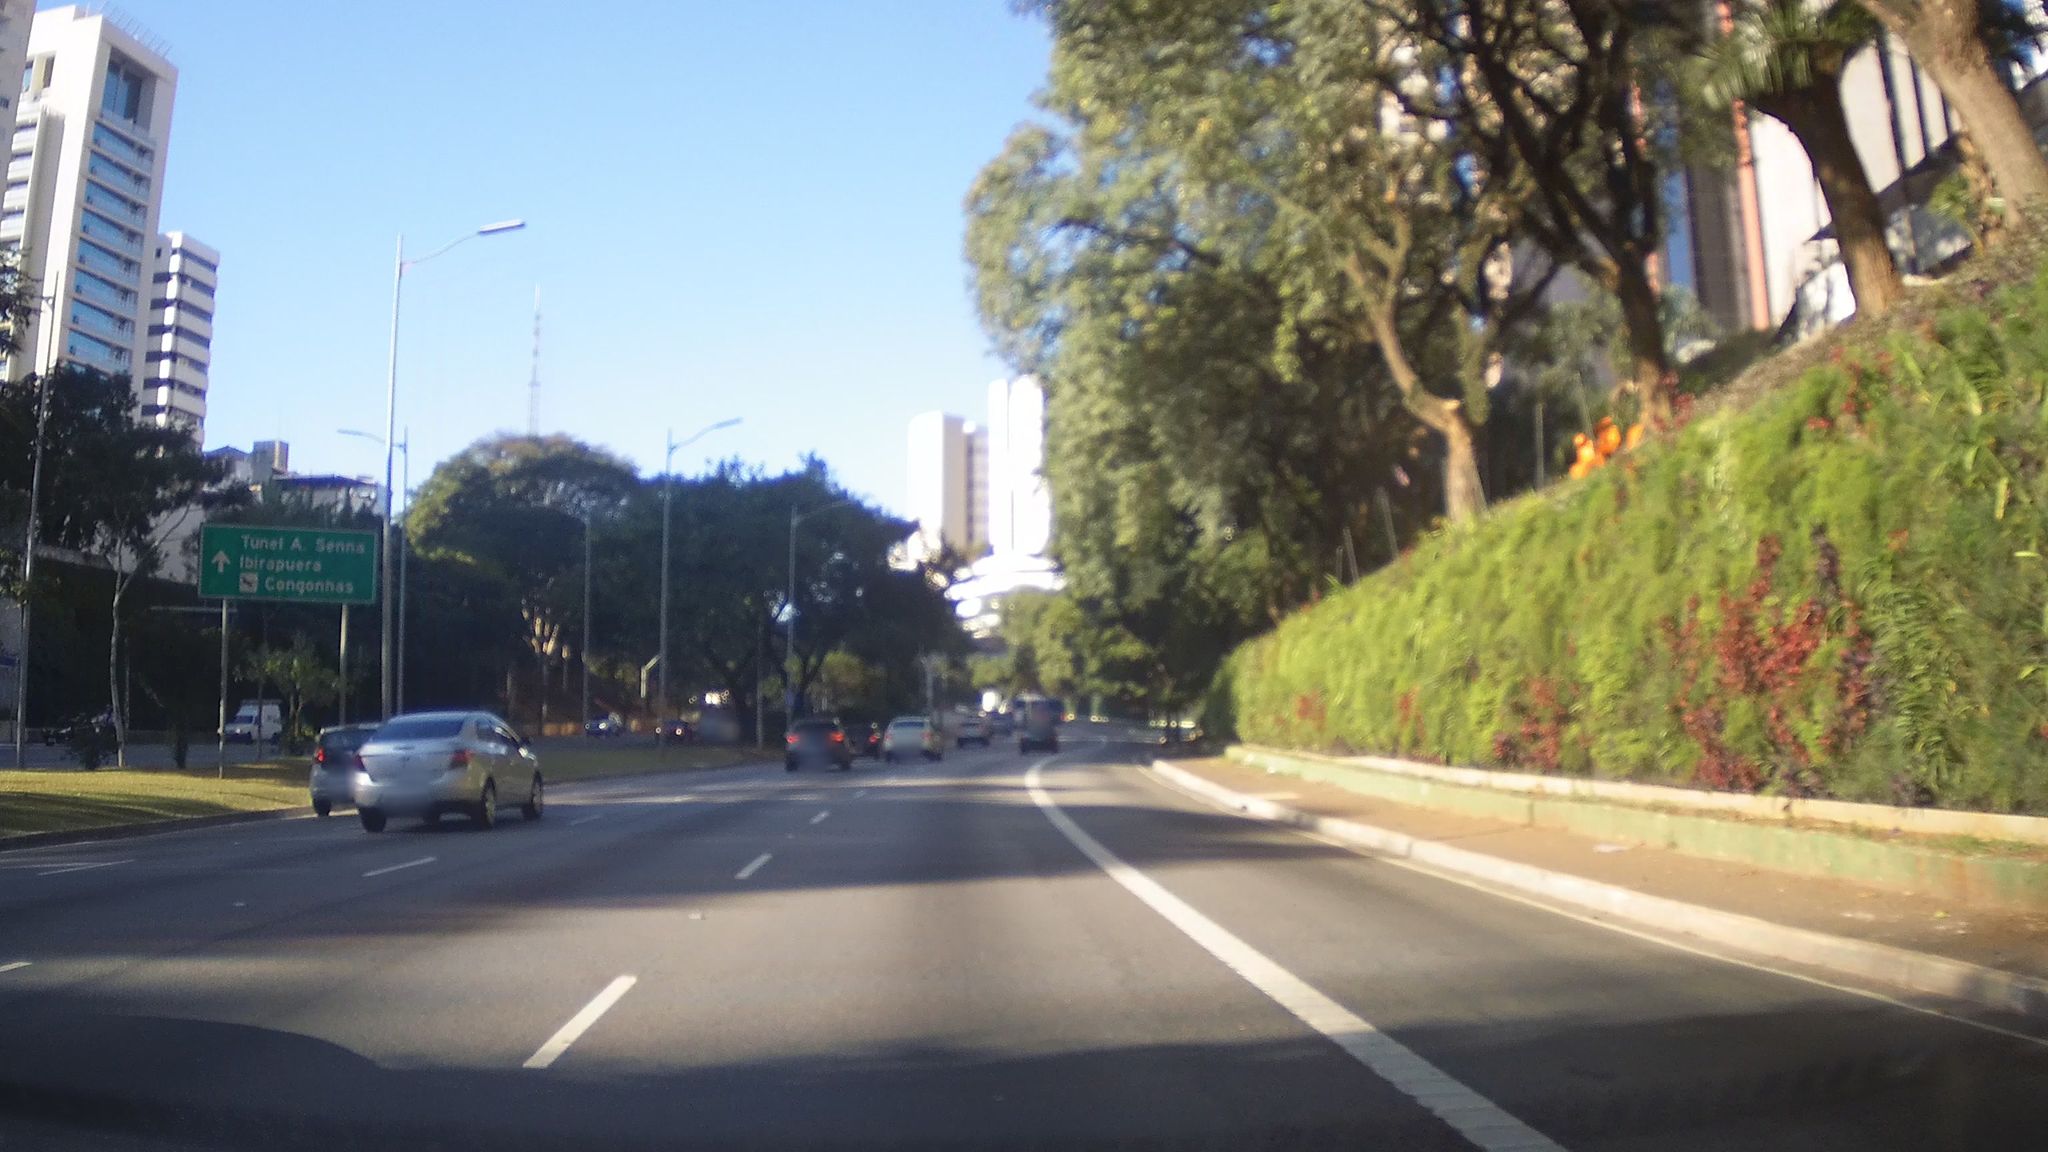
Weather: clear
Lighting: day
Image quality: good
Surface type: driving surface
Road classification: trunk
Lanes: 4, 5
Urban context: urban centre
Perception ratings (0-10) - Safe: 6.48, Lively: 8.45, Beautiful: 8.72, Boring: 2, Depressing: 1.95, Wealthy: 4.84